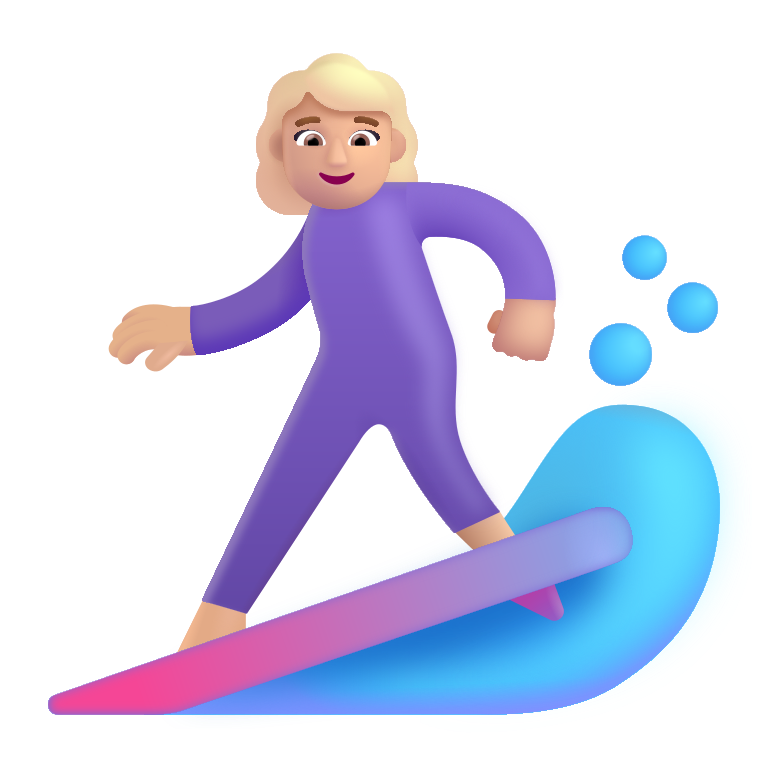
woman surfing color  light